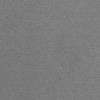
Label: dusty